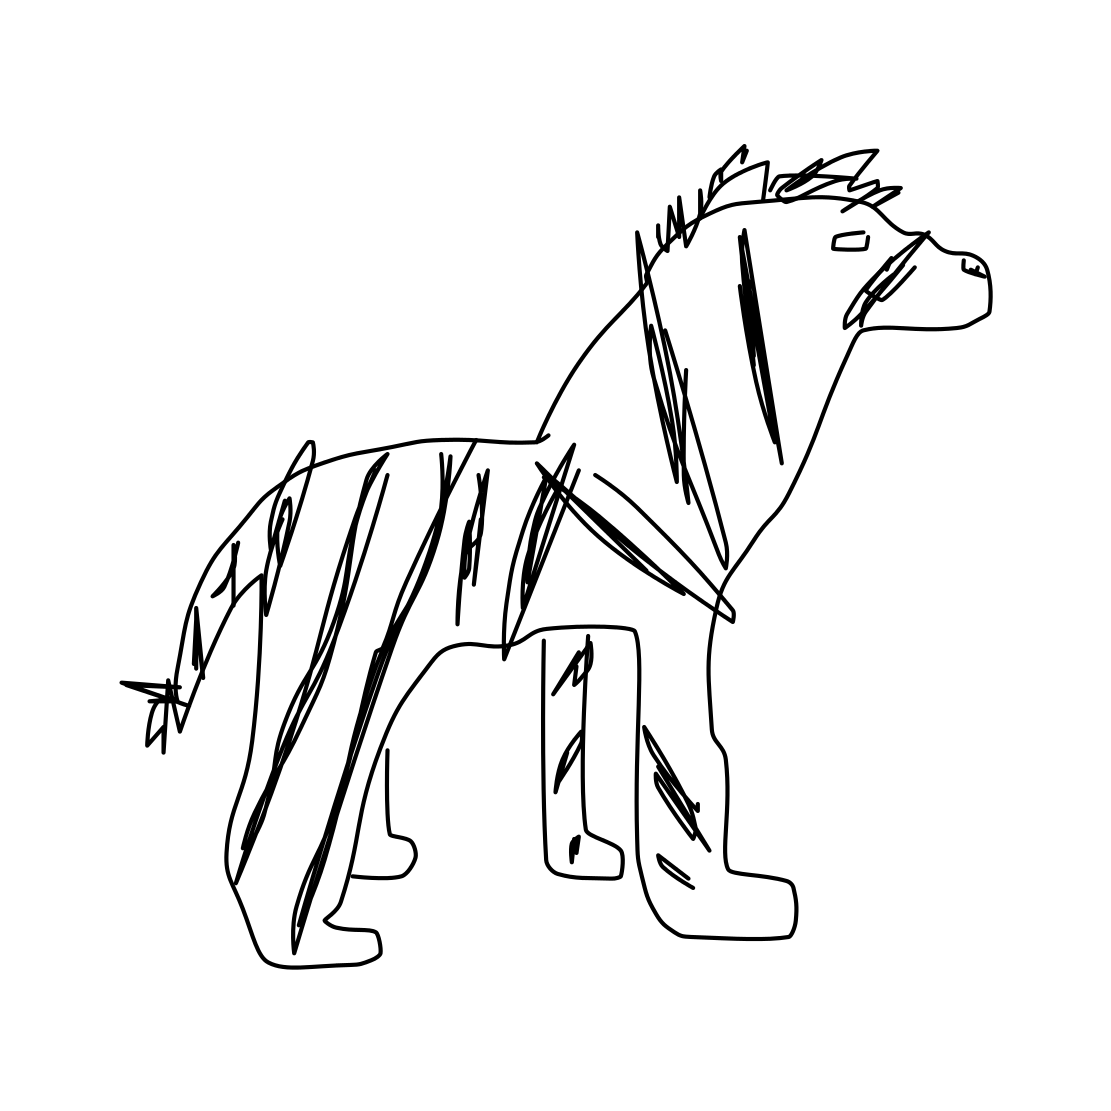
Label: zebra